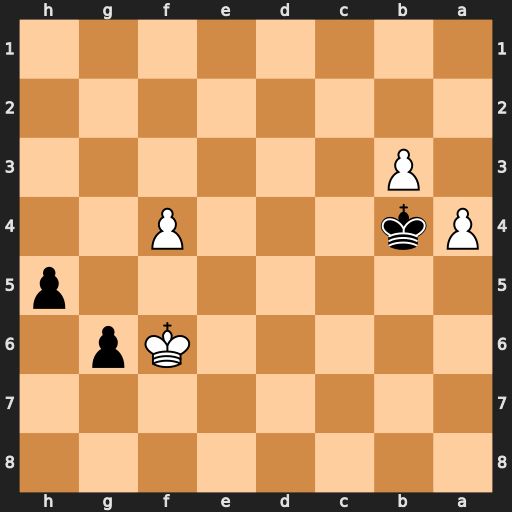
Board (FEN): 8/8/5Kp1/7p/Pk3P2/1P6/8/8
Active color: b
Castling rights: -
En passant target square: -
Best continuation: h4 Kxg6 h3 f5 h2 f6 h1=Q